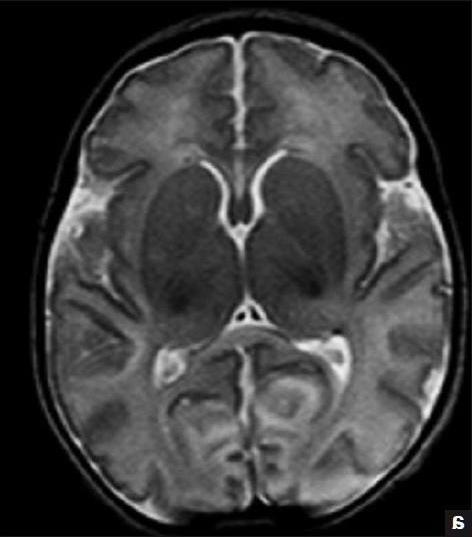
Label: notumor